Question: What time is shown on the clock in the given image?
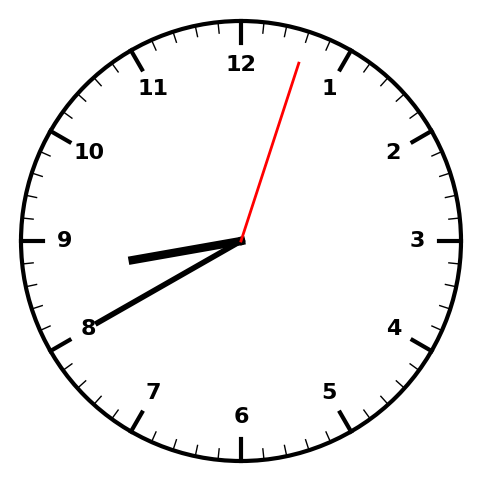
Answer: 08:40:03